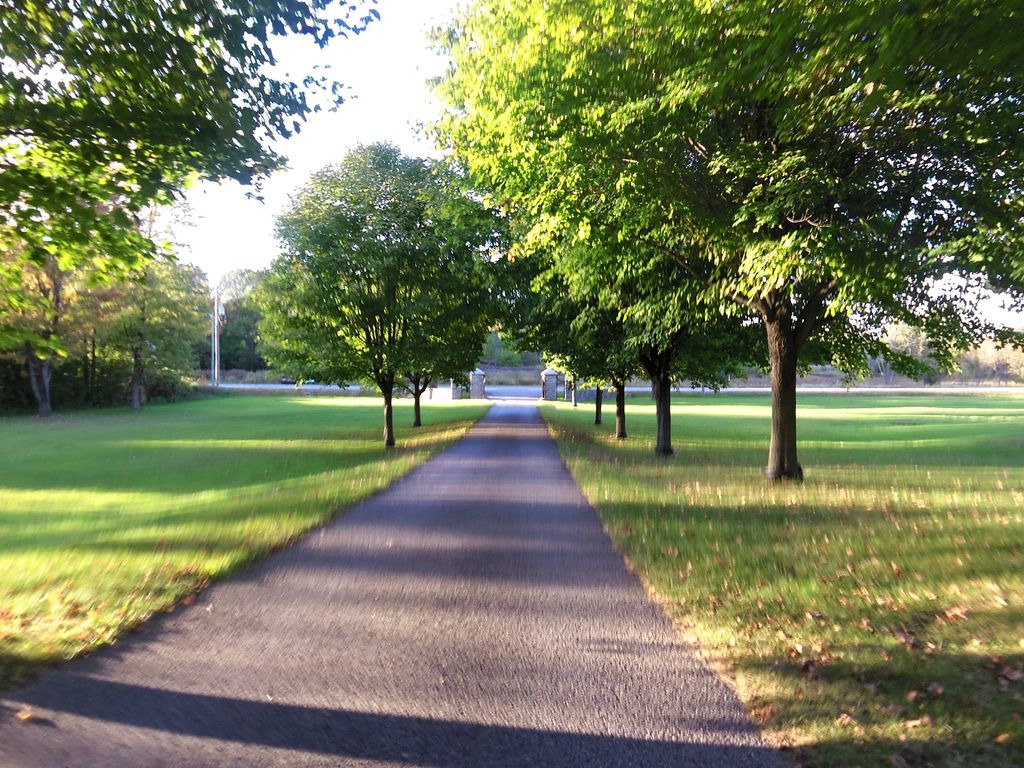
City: ottawa-gatineau